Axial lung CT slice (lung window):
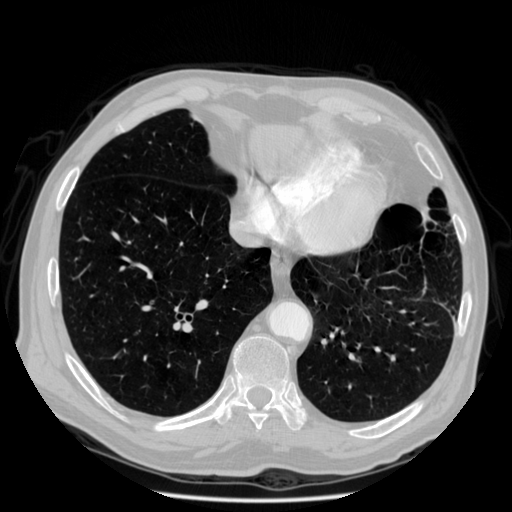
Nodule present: no